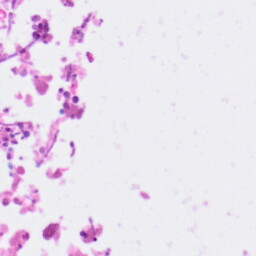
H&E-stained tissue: Pancreatic